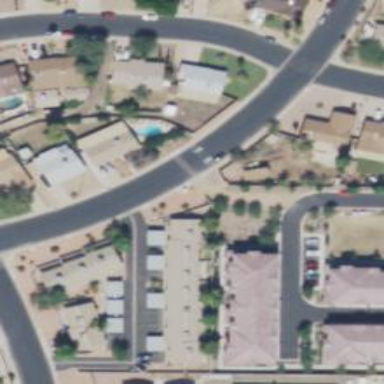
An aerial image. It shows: Alleyway designated as service road.